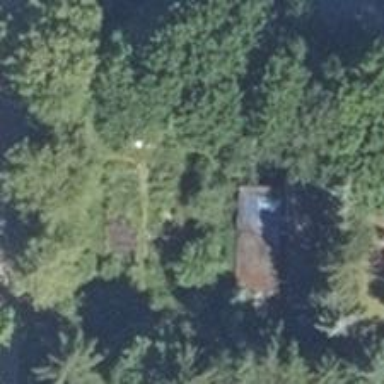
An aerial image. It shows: Isolated dwelling in remote location.